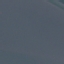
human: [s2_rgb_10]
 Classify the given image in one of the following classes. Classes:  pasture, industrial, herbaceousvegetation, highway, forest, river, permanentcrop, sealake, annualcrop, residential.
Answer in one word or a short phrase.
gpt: SeaLake